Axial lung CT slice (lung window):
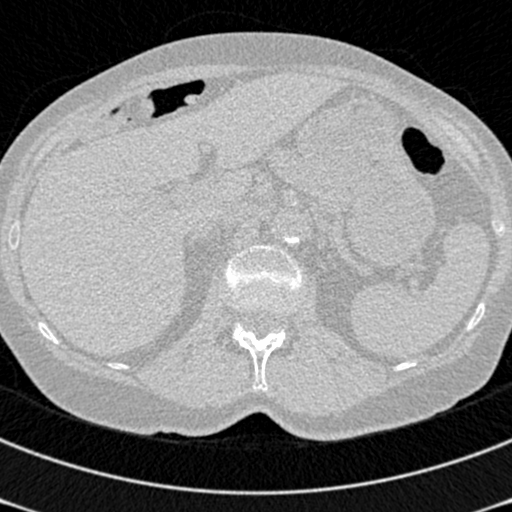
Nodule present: no